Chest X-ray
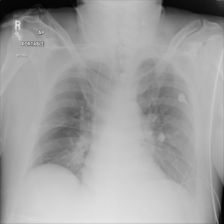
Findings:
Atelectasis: negative
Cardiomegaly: negative
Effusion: negative
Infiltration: negative
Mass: negative
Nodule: negative
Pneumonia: negative
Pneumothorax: negative
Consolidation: negative
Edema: negative
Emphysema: negative
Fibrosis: negative
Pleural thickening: negative
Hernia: negative